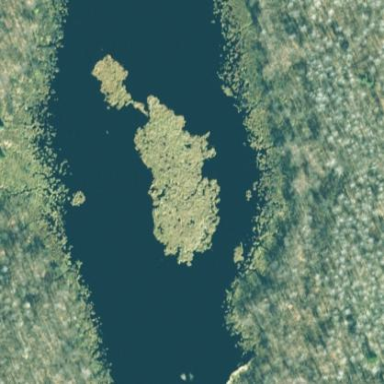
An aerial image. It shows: Bog wetland.